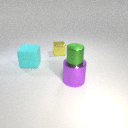
small yellow metal cube to the left of large purple metal cylinder